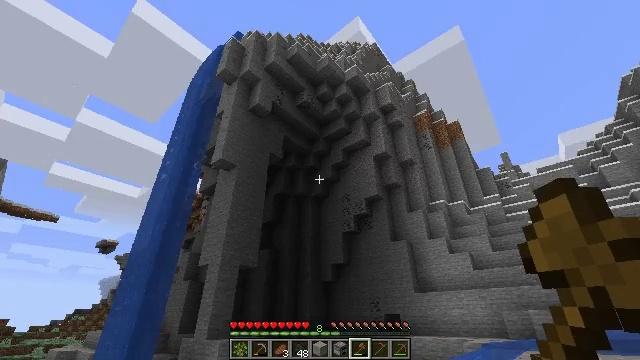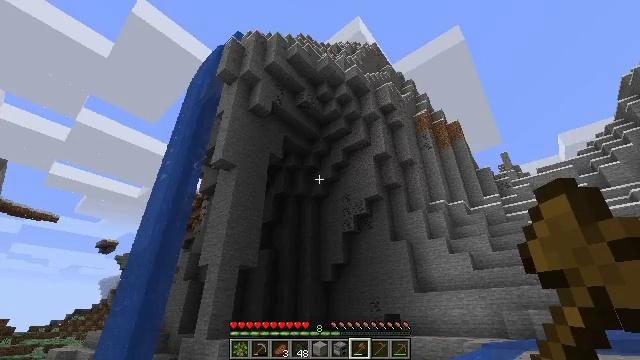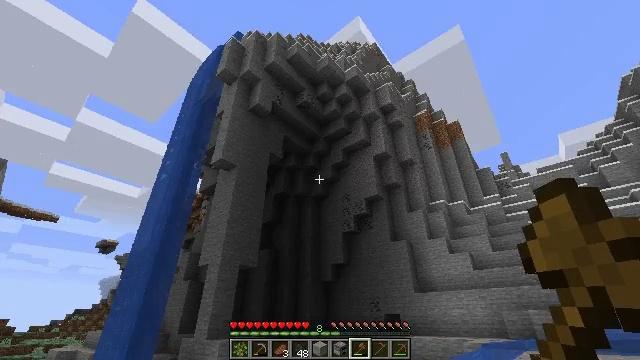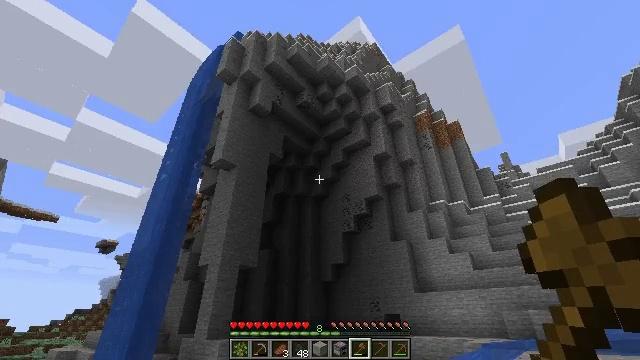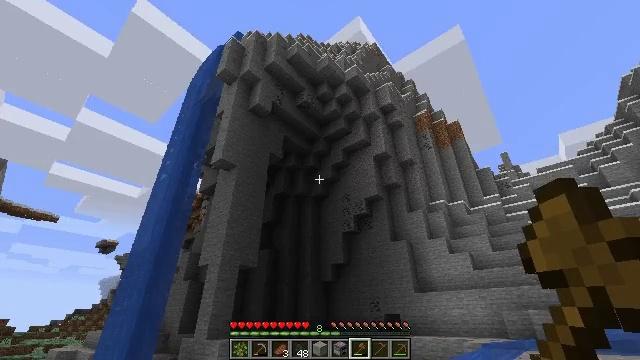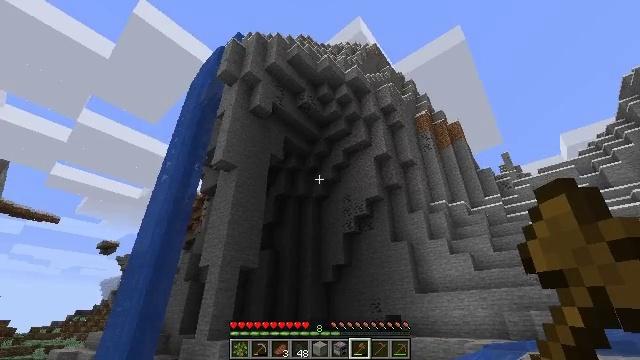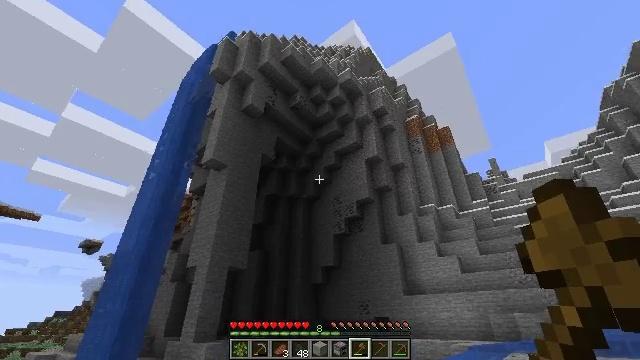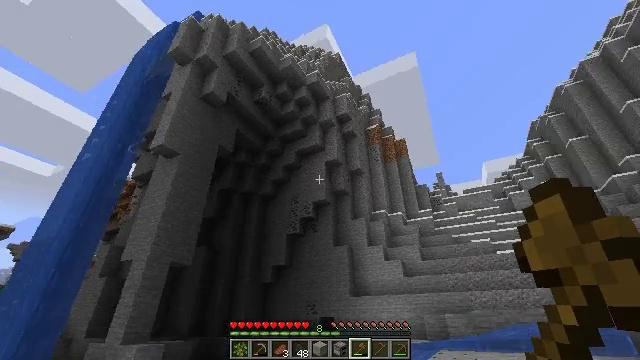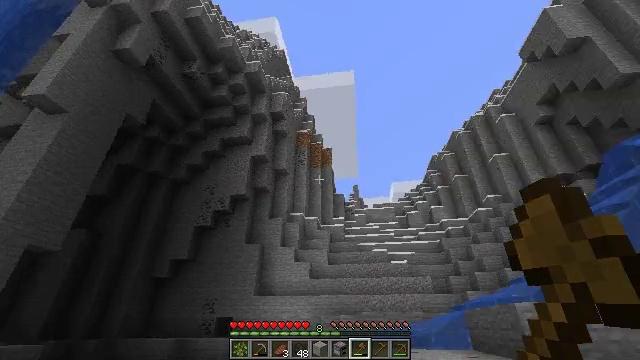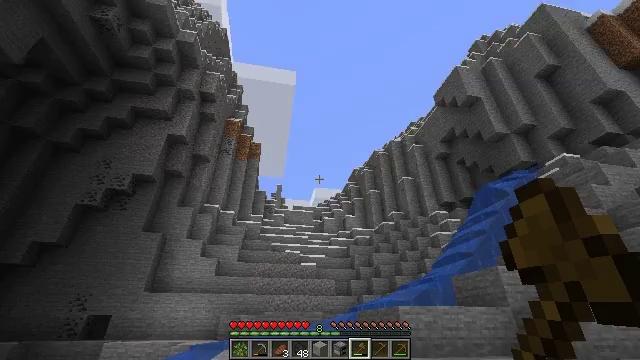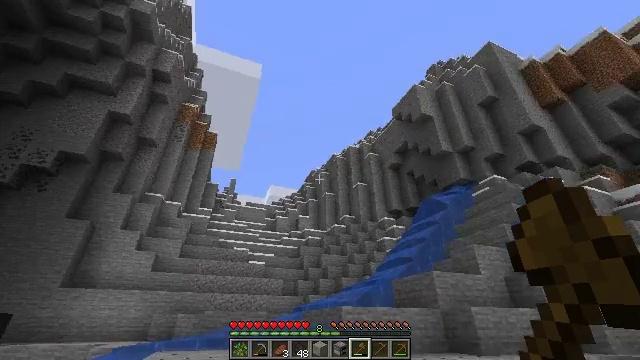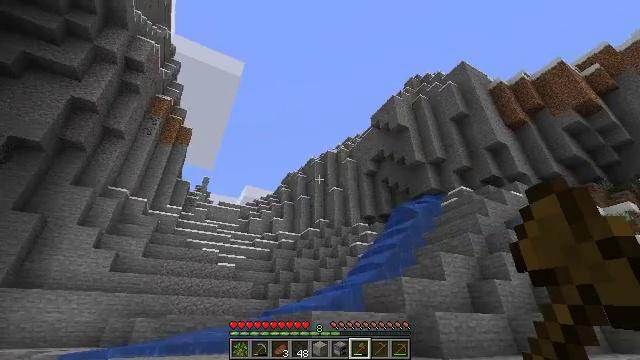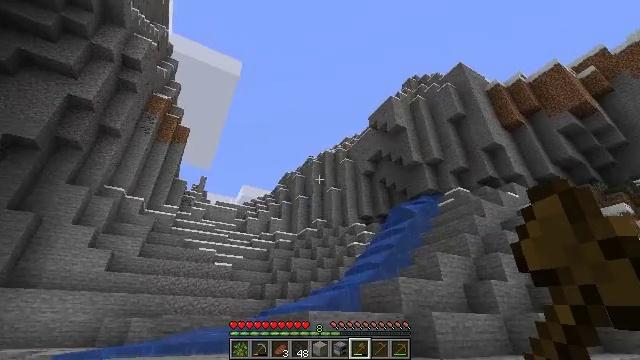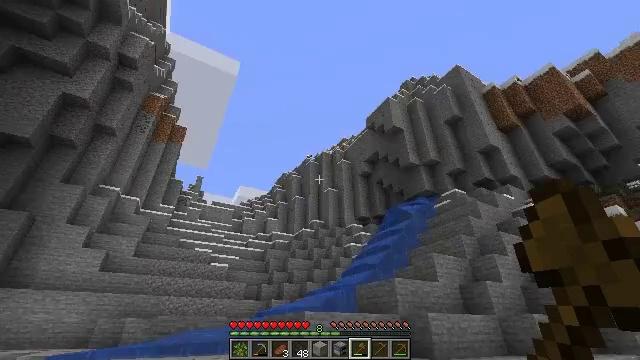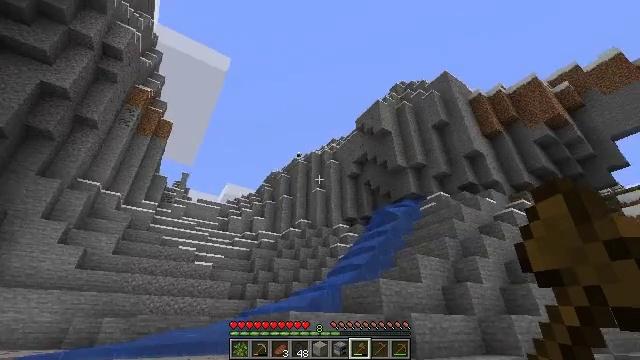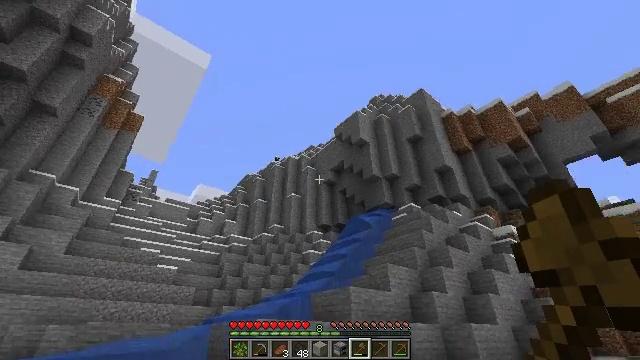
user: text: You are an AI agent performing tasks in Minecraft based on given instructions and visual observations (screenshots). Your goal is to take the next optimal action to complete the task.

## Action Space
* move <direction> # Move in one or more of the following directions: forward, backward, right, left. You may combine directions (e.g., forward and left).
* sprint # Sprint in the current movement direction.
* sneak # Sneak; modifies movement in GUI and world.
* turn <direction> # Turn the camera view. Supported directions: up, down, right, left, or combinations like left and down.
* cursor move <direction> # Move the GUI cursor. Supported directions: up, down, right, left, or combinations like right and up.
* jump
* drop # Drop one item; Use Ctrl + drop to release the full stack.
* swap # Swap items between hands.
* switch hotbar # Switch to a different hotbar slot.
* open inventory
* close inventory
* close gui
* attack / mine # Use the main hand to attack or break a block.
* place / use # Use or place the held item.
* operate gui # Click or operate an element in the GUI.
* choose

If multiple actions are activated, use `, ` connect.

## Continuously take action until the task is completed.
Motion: motion action
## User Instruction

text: Harvest sweet berries by mining the bush.
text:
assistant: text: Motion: no_op
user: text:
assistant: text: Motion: no_op
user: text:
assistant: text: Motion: no_op
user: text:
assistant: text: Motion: no_op
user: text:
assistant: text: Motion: no_op
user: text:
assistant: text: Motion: turn right
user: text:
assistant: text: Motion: turn right
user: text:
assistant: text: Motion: turn right
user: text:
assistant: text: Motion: turn right
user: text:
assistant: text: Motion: turn right
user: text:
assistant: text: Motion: turn right
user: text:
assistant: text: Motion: no_op
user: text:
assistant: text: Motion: no_op
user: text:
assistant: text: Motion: turn right
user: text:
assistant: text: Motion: turn right and up
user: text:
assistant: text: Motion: turn right and up
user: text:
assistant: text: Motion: no_op
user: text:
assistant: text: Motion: no_op
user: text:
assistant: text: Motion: no_op
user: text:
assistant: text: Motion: no_op
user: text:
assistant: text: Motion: no_op
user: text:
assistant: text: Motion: no_op
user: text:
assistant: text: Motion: no_op
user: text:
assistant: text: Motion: no_op
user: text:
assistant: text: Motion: no_op
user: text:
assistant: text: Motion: no_op
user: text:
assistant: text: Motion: no_op
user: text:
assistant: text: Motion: no_op
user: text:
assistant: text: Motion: no_op
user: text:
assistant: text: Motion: no_op